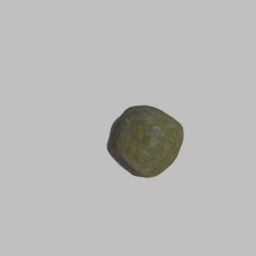
Label: nature